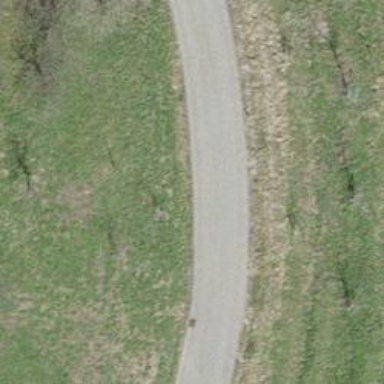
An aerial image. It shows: Gravel track with grade2 quality.